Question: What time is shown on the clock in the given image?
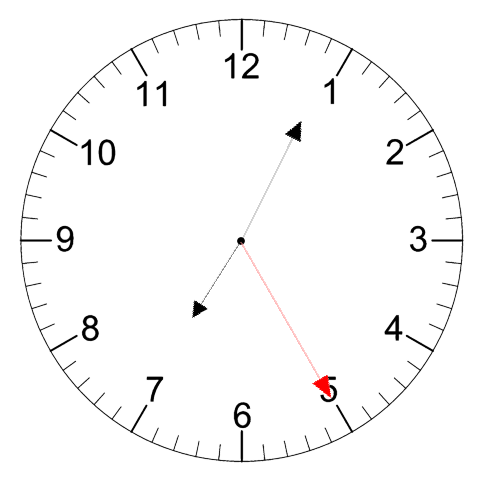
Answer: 07:04:25